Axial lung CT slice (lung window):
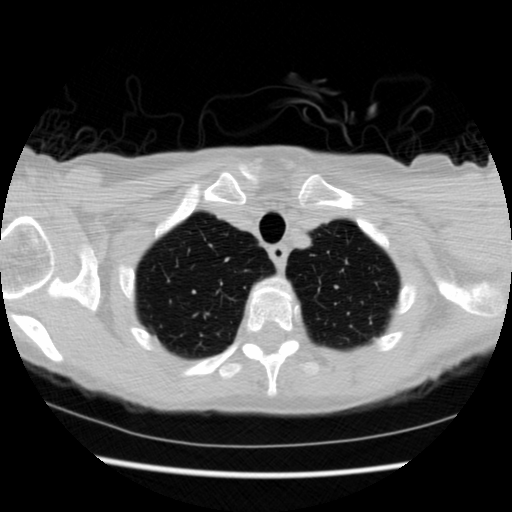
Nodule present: no